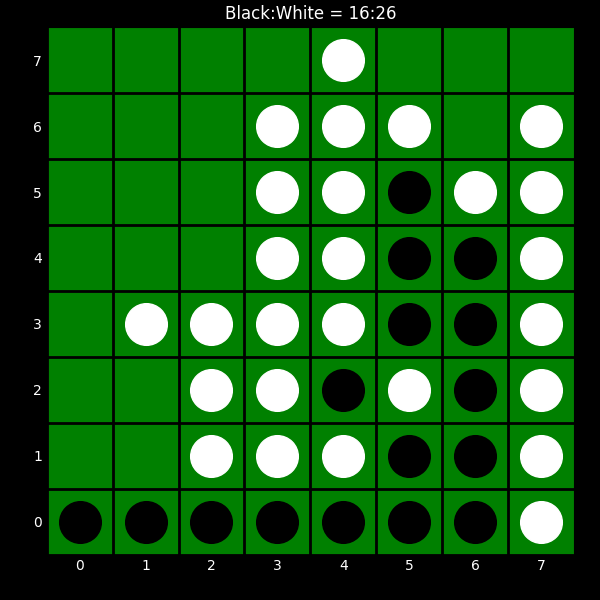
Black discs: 16
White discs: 26